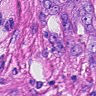
Metastatic tissue present: yes